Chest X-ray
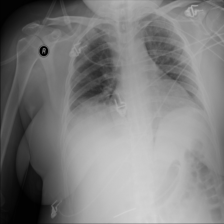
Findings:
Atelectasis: positive
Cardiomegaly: negative
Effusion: negative
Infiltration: negative
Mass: negative
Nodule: negative
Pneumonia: negative
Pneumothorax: negative
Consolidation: negative
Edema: negative
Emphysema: negative
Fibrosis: negative
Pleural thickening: negative
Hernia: negative